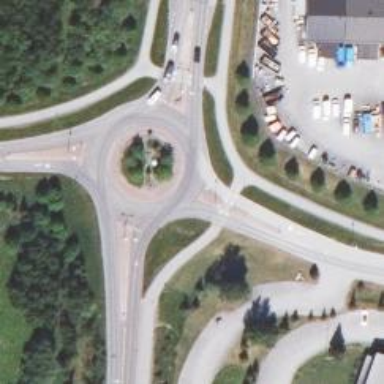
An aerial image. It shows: Tertiary road leading to roundabout junction.